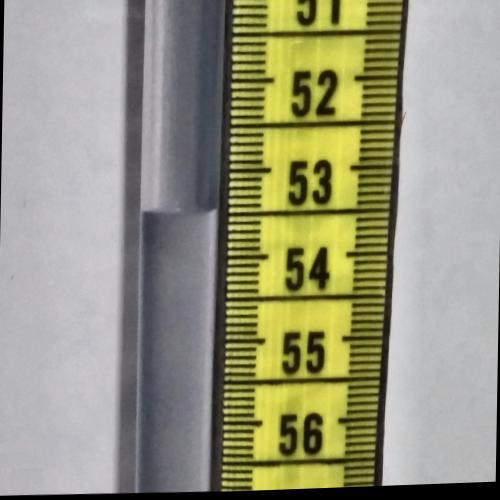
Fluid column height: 53.5 cm